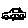
Label: car